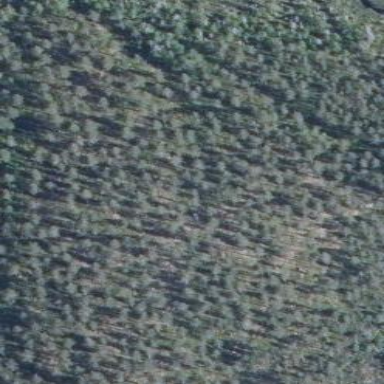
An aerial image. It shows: Woodland with needle-leaved trees.